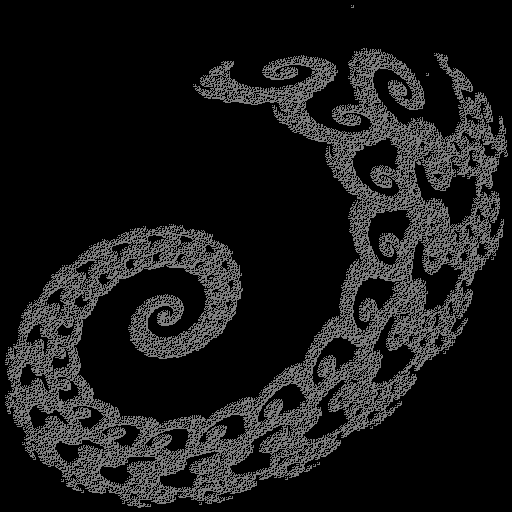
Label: spiral